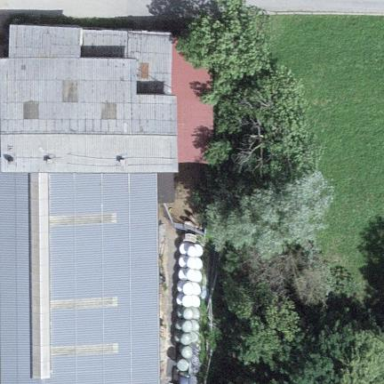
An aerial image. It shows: Building used for animal breeding.